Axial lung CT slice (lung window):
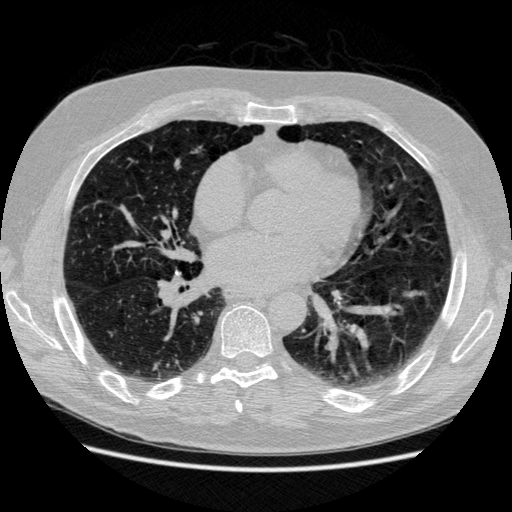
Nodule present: no